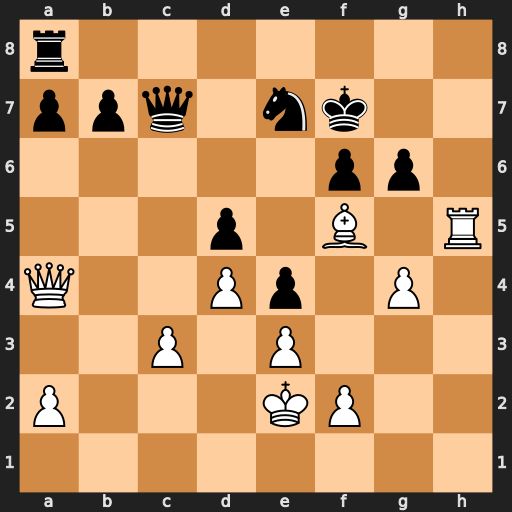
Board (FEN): r7/ppq1nk2/5pp1/3p1B1R/Q2Pp1P1/2P1P3/P3KP2/8
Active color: w
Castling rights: -
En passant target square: -
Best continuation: Rh7+ Kg8 Bxg6 Qxc3 Kf1